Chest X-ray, AP view. Patient: 20 years old, sex M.
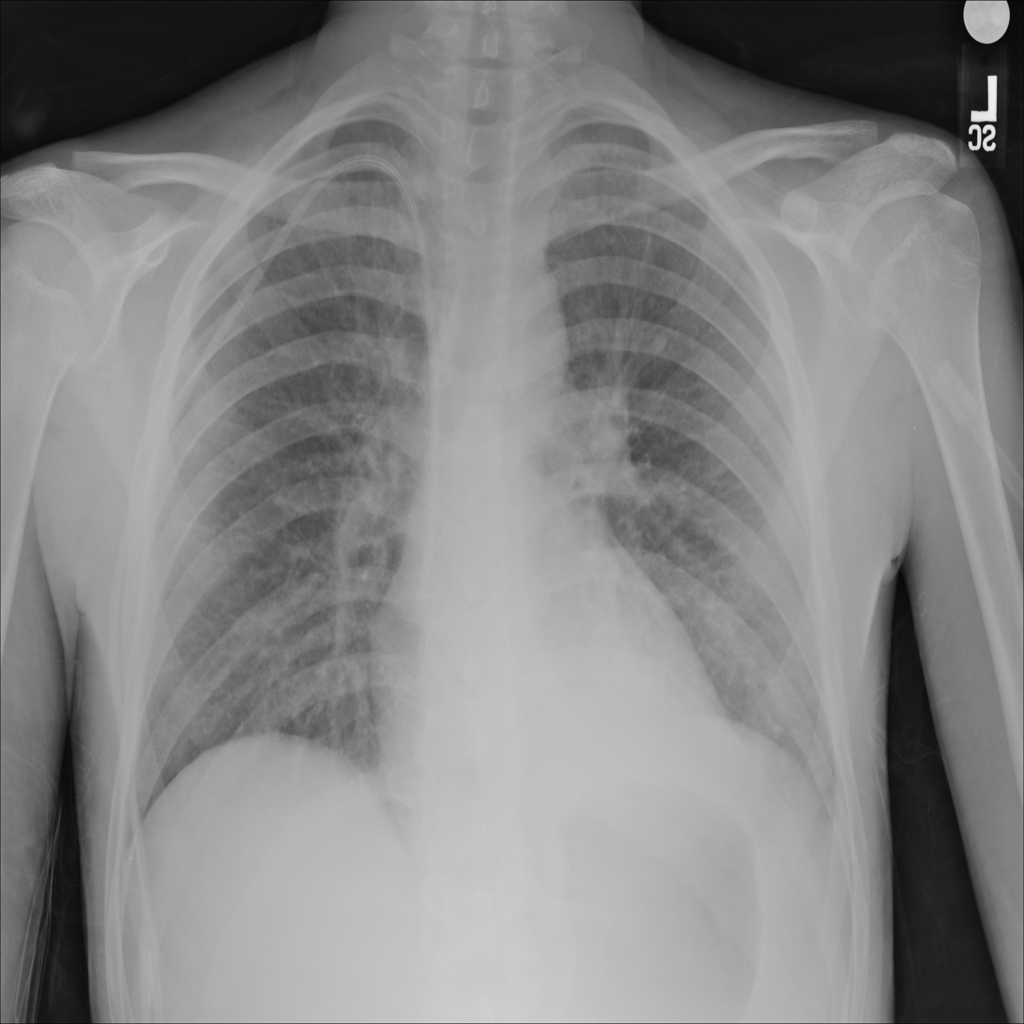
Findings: Consolidation